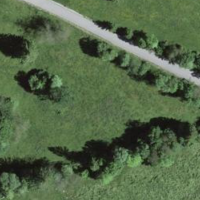
EUNIS habitat code: 24
Species observed at this site:
Clinopodium vulgare